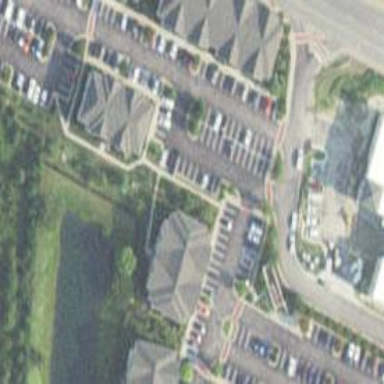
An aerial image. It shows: Footway.